Aerial crown-view tile of a tropical tree (Barro Colorado Island, Panama), acquired 20250512:
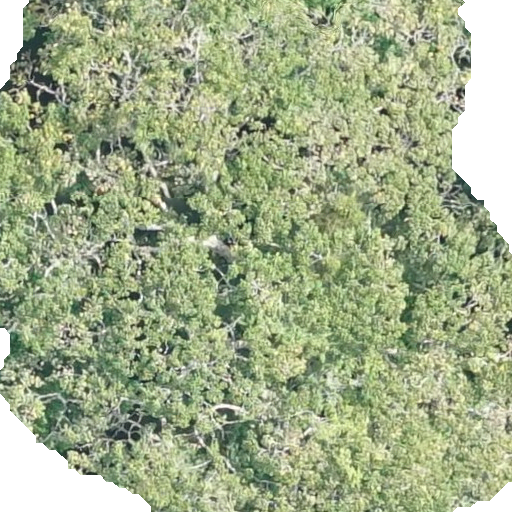
Species: Sterculia apetala
GBIF accepted scientific name: Sterculia apetala
Crown area: 403.726 m²